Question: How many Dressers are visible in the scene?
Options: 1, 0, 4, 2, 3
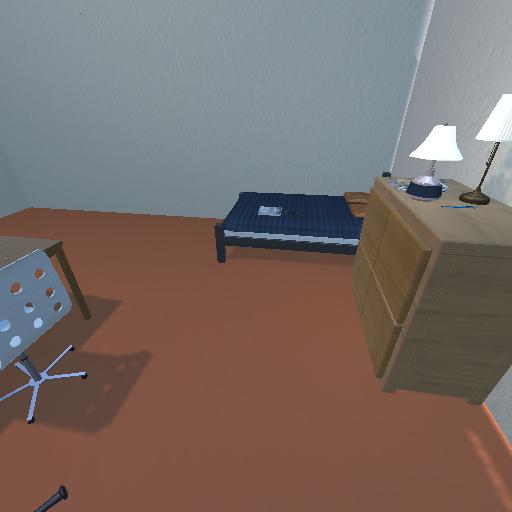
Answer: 1